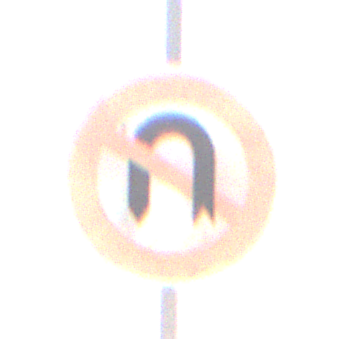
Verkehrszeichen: VerbotWenden
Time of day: Midday
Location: Outdoor (Nature)
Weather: PartlyCloudy
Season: NotSpecified
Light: Natural